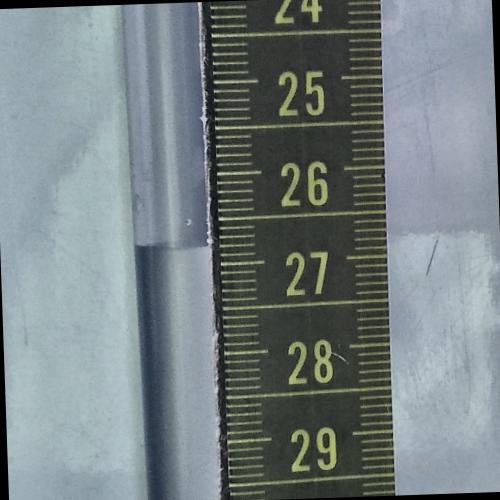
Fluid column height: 26.8 cm